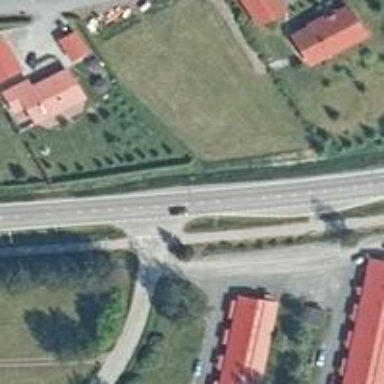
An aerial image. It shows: Asphalt cycleway.